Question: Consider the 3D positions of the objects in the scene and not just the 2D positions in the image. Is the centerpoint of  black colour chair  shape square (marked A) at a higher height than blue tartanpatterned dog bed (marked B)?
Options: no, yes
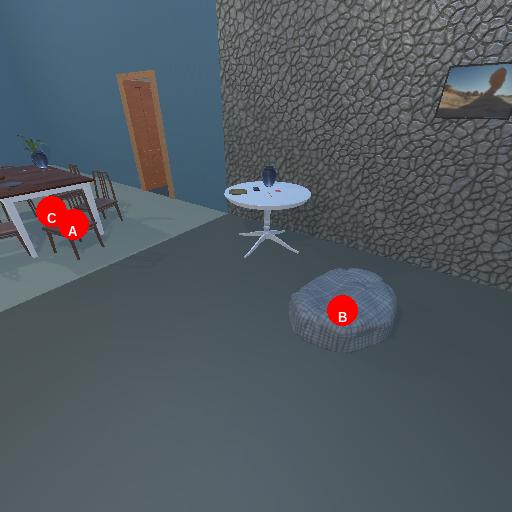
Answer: no